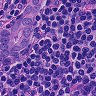
Metastatic tissue present: yes